Field crop: maize
Growth stage: 2
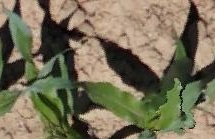
Species: maize